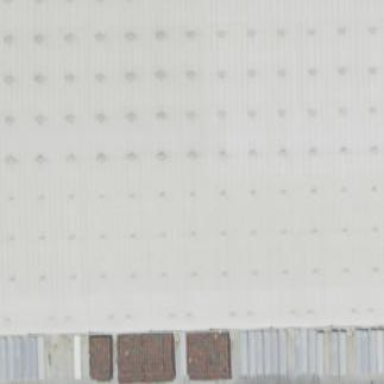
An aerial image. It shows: Warehouse.